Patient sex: F
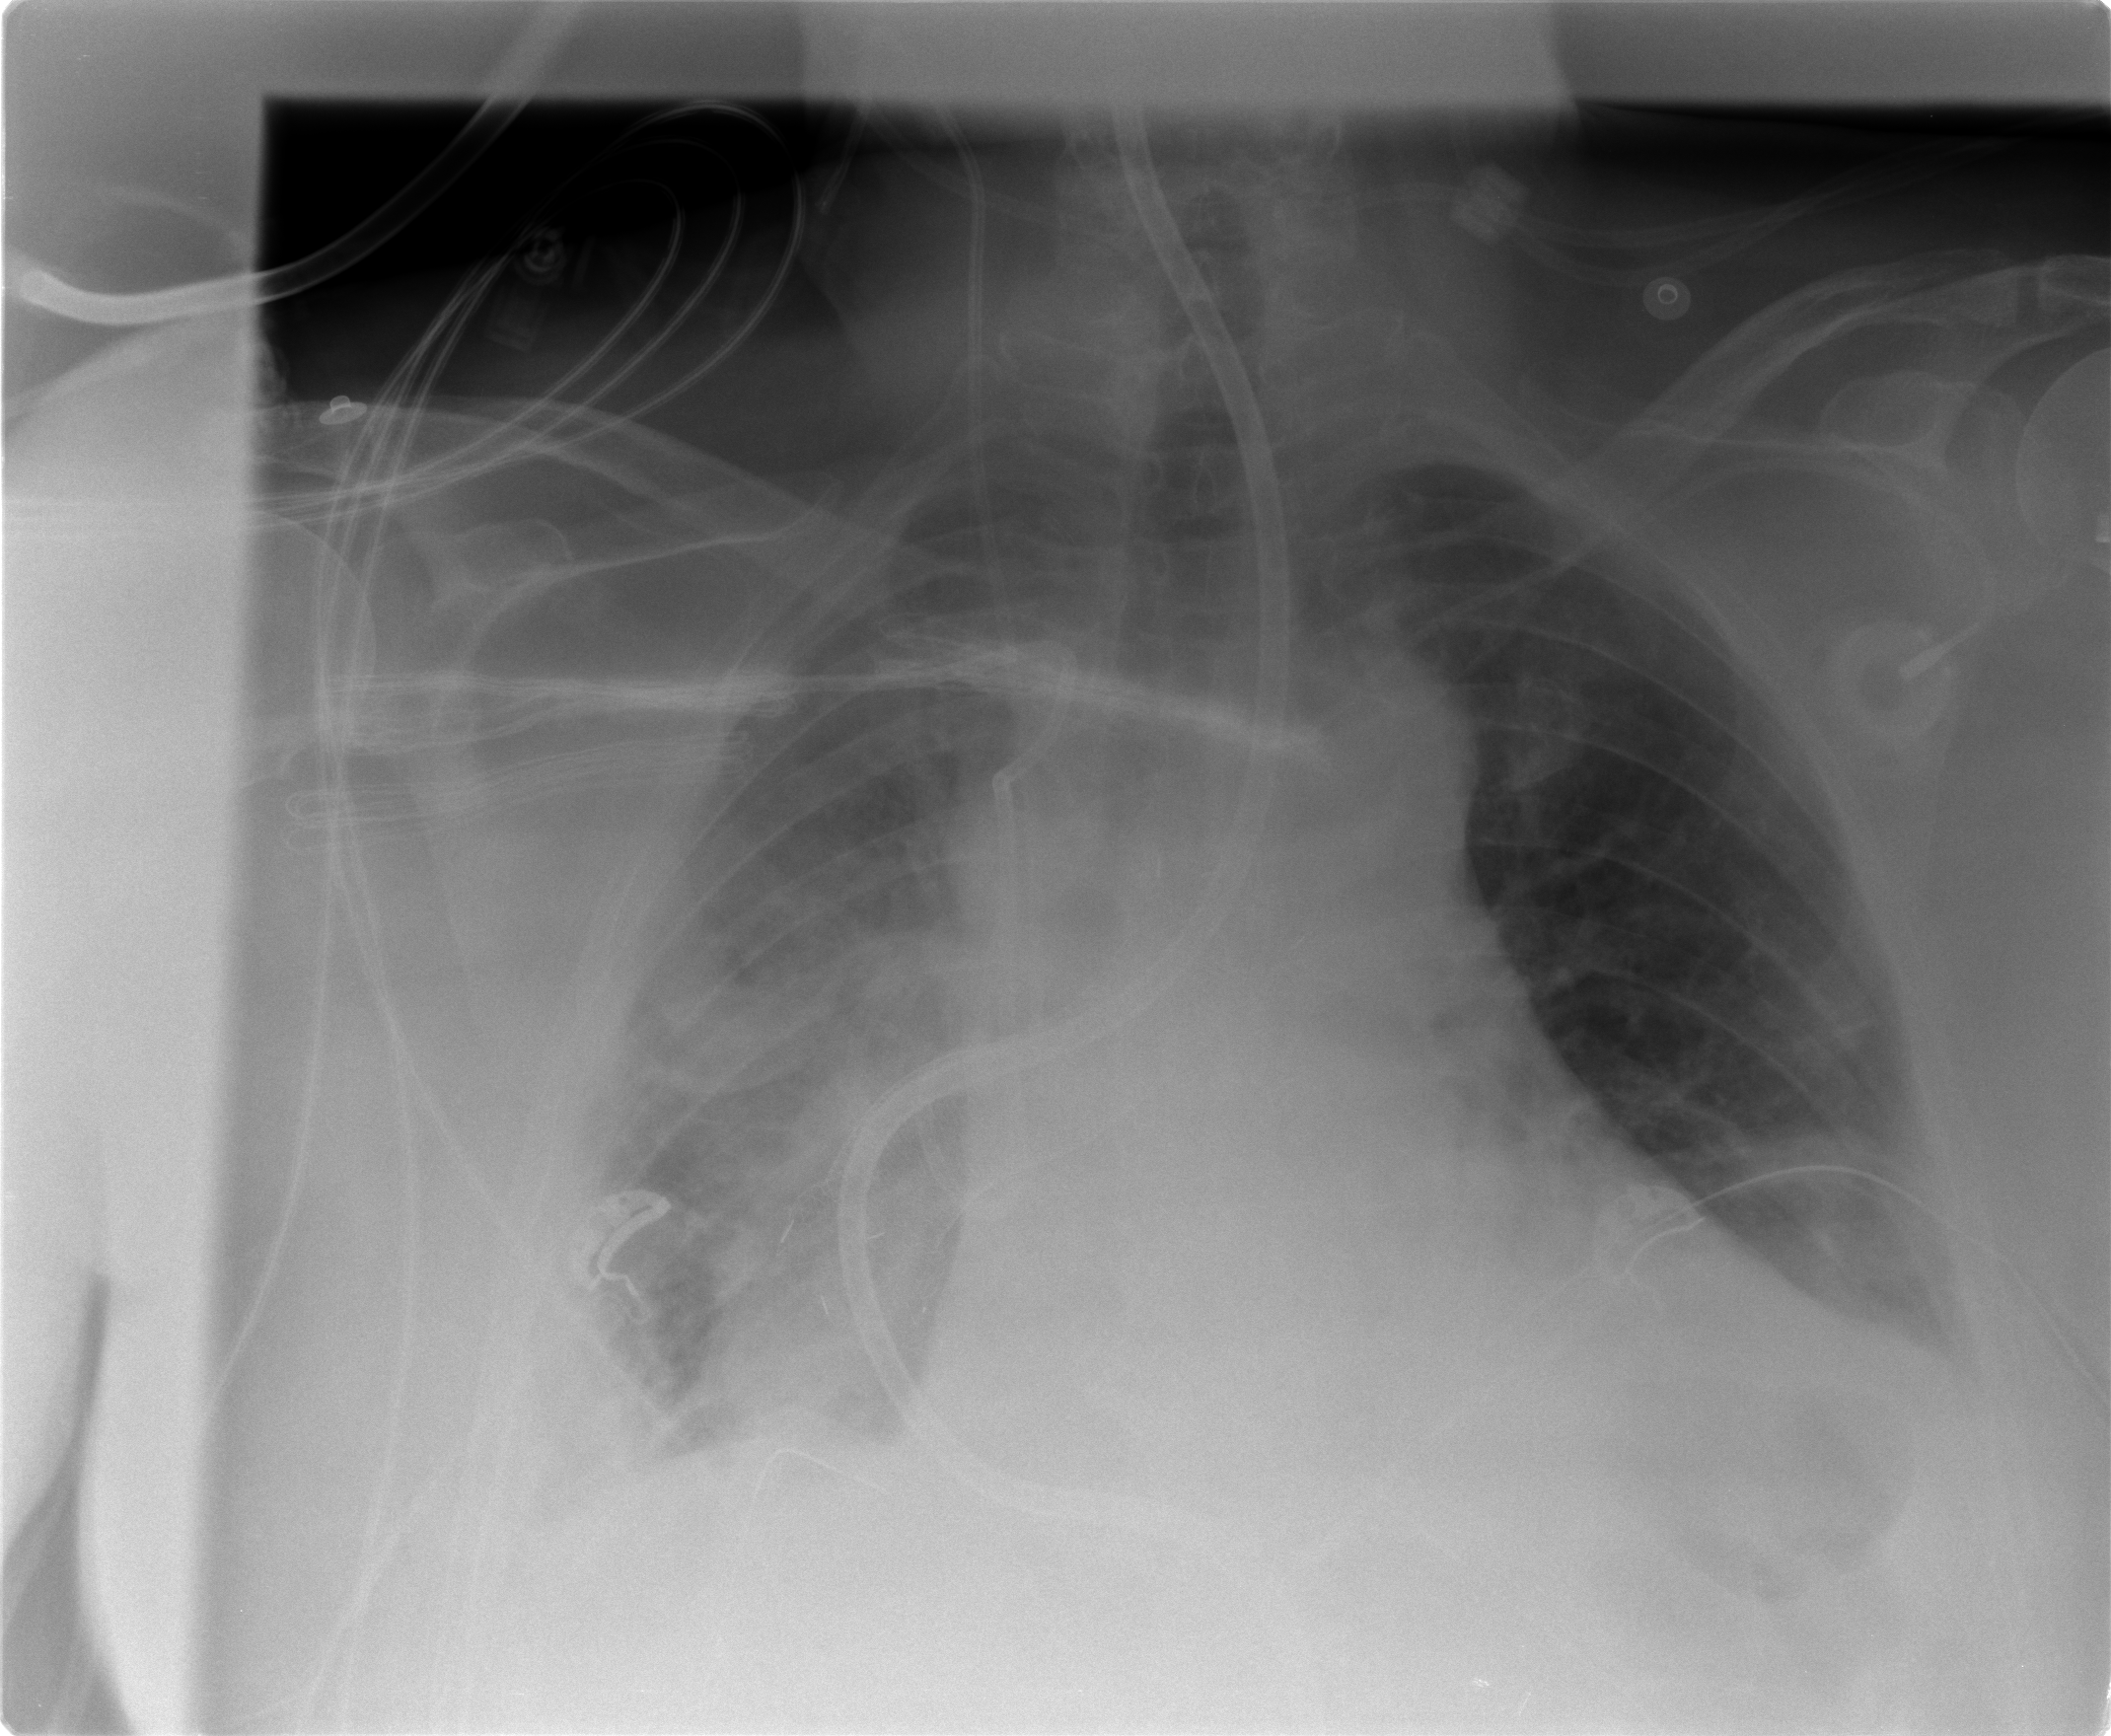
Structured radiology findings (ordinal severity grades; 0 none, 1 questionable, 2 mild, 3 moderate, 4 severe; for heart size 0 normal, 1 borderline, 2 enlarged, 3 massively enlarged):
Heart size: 2
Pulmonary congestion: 1
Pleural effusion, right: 1
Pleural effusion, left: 1
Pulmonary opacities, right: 2
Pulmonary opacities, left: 0
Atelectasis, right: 3
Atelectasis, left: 2